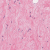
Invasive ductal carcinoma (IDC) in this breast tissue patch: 0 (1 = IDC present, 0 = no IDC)